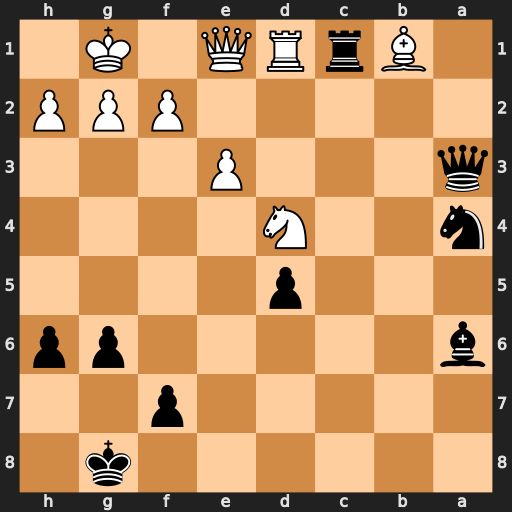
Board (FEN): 6k1/5p2/b5pp/3p4/n2N4/q3P3/5PPP/1BrRQ1K1
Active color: b
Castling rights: -
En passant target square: -
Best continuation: Rxd1 Qxd1 Nc3